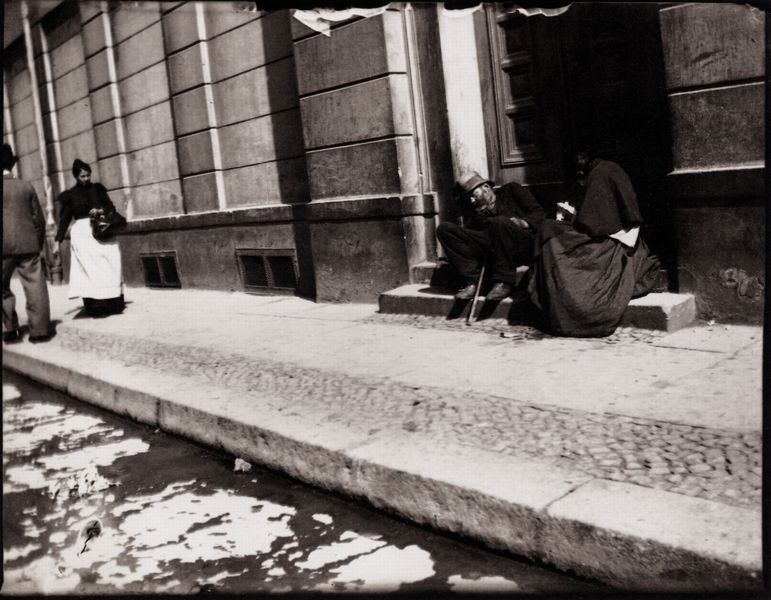
Titel: Schlafende Obdachlose
Künstler: Heinrich Zille
Schlagwörter: mann, umhang, wasser, frauen, menschen, sitzen, stadt, fenster, frau, grau, hut, hüte, männer, schwarz, strasse, tür, weiss, gebäude, haus, schnee, anzug, arm, stein, tragen, häuser, gehen, sonne, gewand, kutte, sitzend, paar, alltag, stock, schürze, magd, liegen, fassade, geschäft, man, passanten, pflaster, gehstock, mauer, fußgänger, sepia, treppe, um 1900, korb, stufe, stufen, unscharf, foto, fotografie, photographie, melone, eingang, fugen, keller, kopfstein, alter, bürgersteig, gehsteig, rinnsal, schwarz-weiss, asphalt, gehweg, pflastersteine, straßenszene, trottoir, bordstein, einkauf, tasche, photo, gesims, quader, schultertuch, elend, hunger, bettler, kellerfenster, spaziergänger, armut, rinnstein, betteln, haustür, schürtze, lisenen, hausfront, fußweg, gehwege, steinwand, angeschnitten, hockend, angestellte, passantin, kommen, bildausschnitt, stdt, zyliner, gosse, steinpflaster, ausruhn, gehtsock, penner, schwarzweissfoto, obdachlose, straßenansicht, regunslos, paart, gasmaske, geweh, kellerluke, bahnsteigfoto